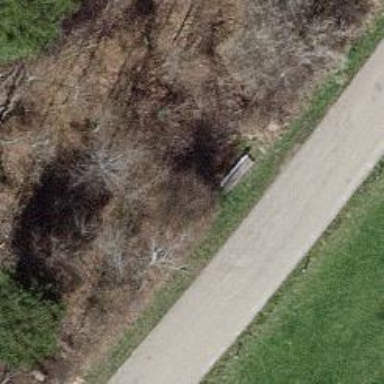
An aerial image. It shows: Bench.